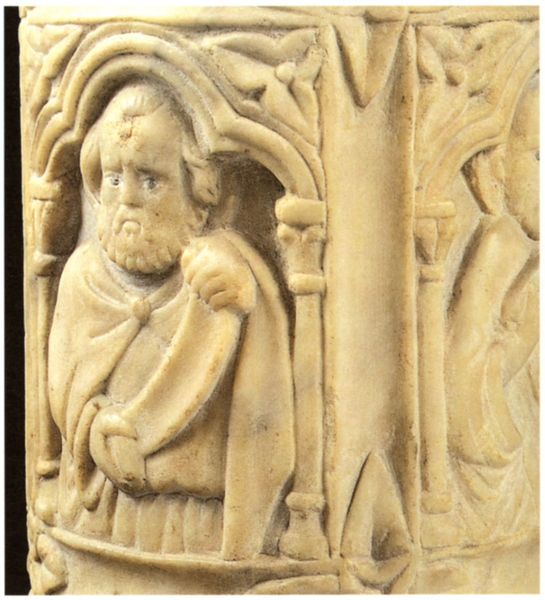
Titel: Kandelaber
Standort: Florenz, Baptisterium (EU - I - Toskana); Herstellungsort: Florenz (EU - I - Toskana)
Schlagwörter: hand, mann, umhang, weiß, gelb, ausschnitt, blume, brust, hell, marmor, mund, nase, stirn, säule, säulen, beige, muster, ornament, bart, wand, architektur, augen, falten, stein, vollbart, kirche, haare, halbfigur, kutte, mantel, blatt, brosche, locken, rund, relief, bogen, rundbogen, symmetrie, ornamente, spange, symetrie, gefäß, antike, rom, kapitell, schnitzerei, fries, mittelalter, mönch, heiliger, schriftrolle, nas, prophet, ikone, elfenbein, mamor, romanisch, taufbecken, stele, schriftband, martin, st. martin